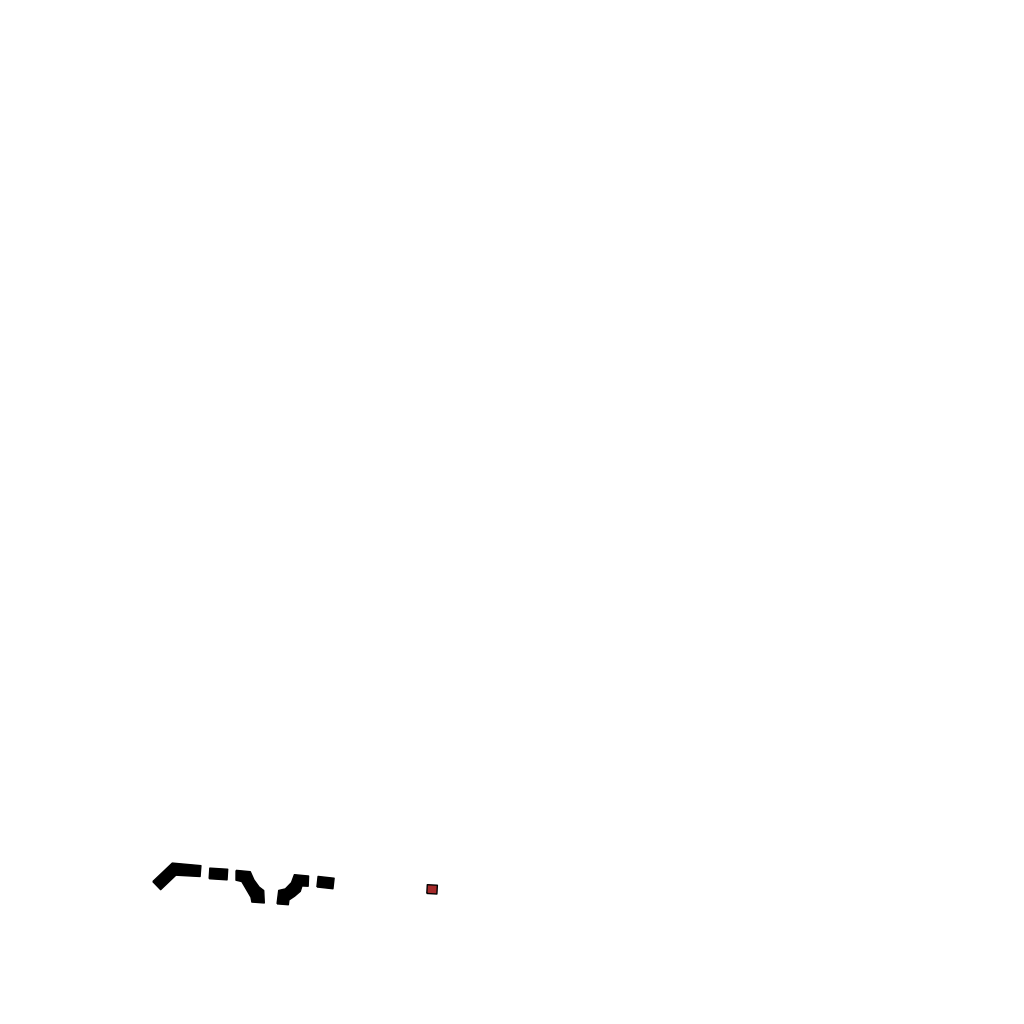
Tags: overhead vector_map, recreation, residential, low_rise, density_1, Building, Facility, 1.0 km²